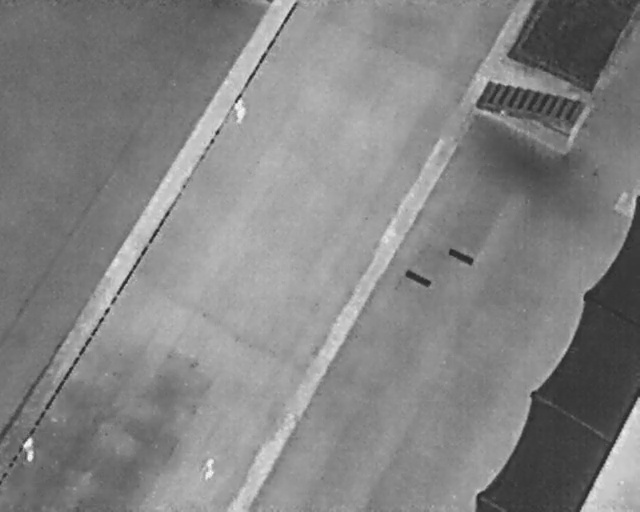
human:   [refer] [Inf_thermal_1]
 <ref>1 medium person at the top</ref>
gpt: <box>[[35, 20, 39, 22, 2]]</box>